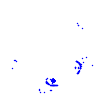
Particle: pion